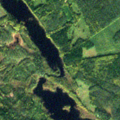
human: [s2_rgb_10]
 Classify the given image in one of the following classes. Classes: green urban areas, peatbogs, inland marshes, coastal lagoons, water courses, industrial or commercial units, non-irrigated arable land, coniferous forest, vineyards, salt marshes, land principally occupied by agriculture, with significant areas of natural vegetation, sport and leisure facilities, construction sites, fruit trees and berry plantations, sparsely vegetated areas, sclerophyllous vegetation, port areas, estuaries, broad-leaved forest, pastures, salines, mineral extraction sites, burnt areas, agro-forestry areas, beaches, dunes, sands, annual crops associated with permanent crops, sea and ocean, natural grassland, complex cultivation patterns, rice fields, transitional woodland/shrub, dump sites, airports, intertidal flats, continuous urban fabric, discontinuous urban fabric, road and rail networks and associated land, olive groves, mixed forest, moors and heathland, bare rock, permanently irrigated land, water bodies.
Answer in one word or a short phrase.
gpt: coniferous forest, mixed forest, transitional woodland/shrub, water bodies